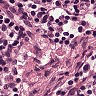
Metastatic tissue present: no